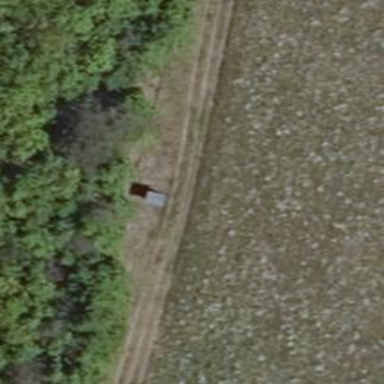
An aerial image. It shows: Hunting stand.